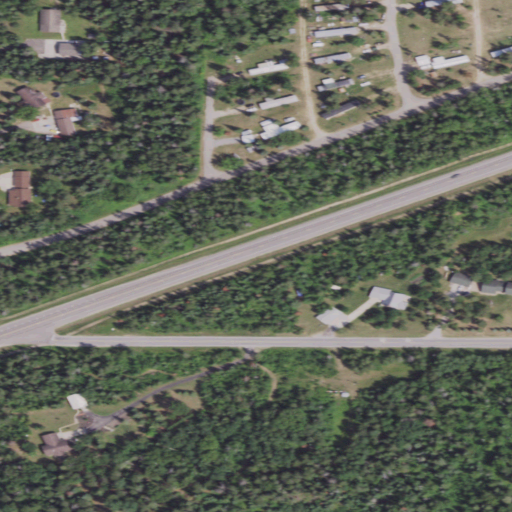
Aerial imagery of ridge(s) in Minnesota named Lone Pine Ridge containing open development, woody wetlands, low intensity development, medium intensity development, herbaceous wetlands, grassland, mixed forest, high intensity development, and evergreen forest